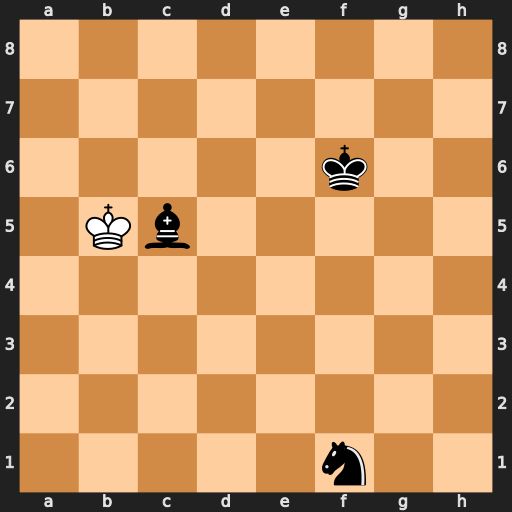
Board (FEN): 8/8/5k2/1Kb5/8/8/8/5n2
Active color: w
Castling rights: -
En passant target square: -
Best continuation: Kxc5